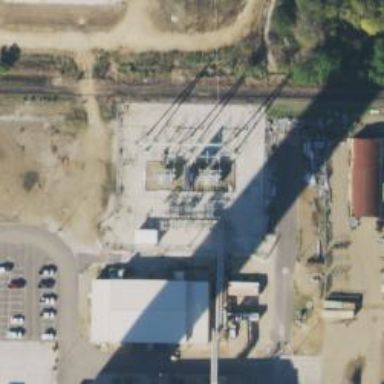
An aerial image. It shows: Generation substation.